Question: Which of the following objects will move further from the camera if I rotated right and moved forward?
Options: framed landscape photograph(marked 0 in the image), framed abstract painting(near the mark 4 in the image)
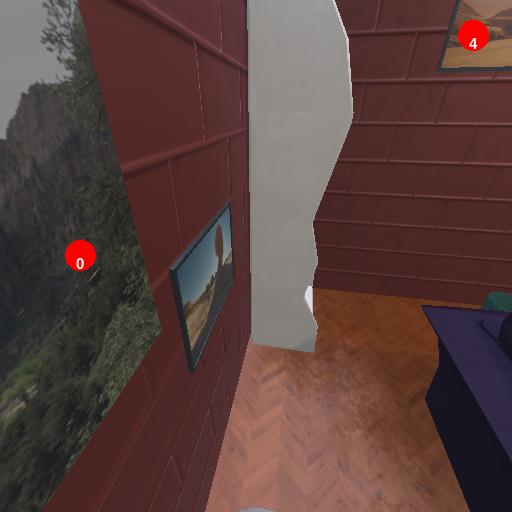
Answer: framed landscape photograph(marked 0 in the image)